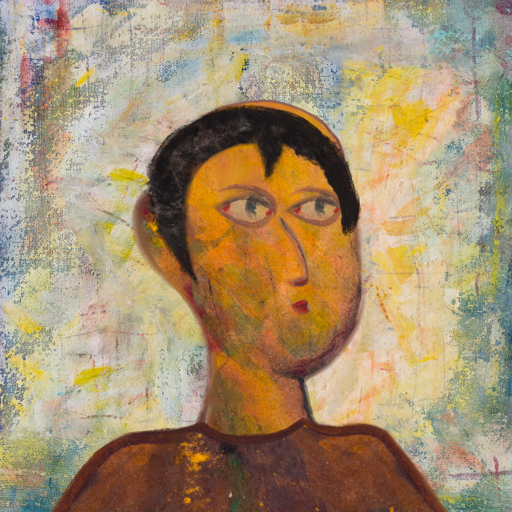
Background: Irani, Head And Neck Side: Gypsy_Mother, Face Side: GypsyMother, Bust: Comrade, Hair Side: Roy_Bahadur, Head Accessory: Blank, Second Necklace: Blank, Necklace: Blank, Baby: Blank